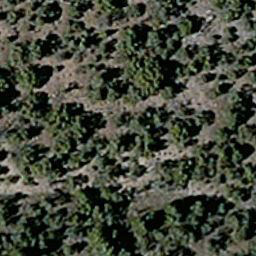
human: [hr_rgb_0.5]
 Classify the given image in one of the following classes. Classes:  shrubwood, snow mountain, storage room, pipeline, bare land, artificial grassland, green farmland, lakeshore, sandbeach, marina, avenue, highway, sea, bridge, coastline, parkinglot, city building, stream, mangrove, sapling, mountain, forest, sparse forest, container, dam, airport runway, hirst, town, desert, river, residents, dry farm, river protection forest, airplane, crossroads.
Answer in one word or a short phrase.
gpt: sparse forest